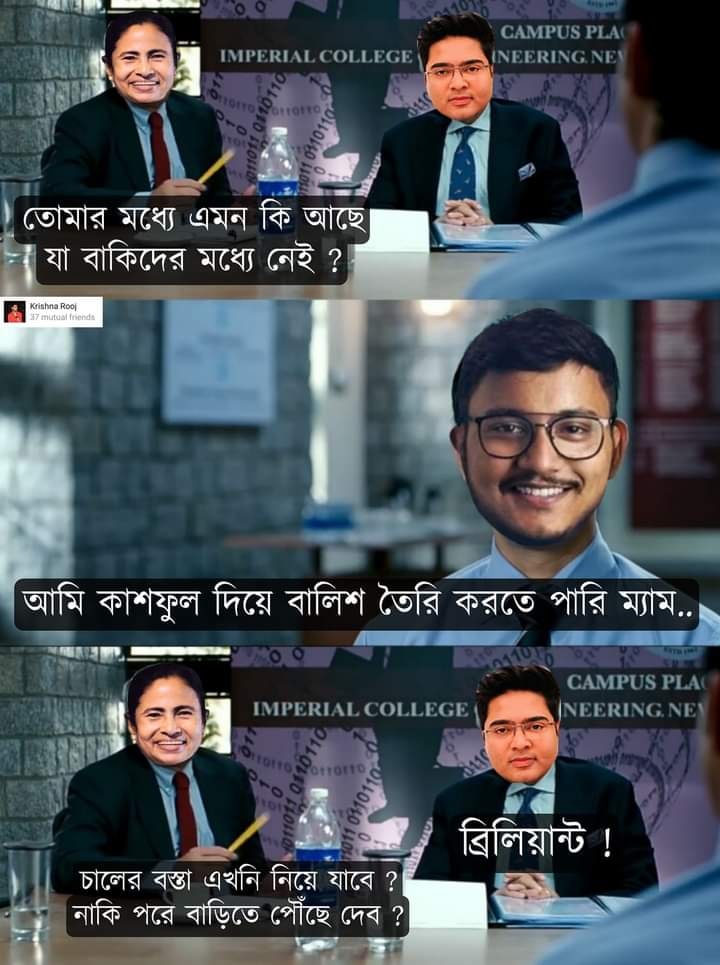
Text: তোমার মধ্যে এমন কি আছে যা বাকিদের মধ্যে নেই আমি কাশফুল দিয়ে বালিশ তৈরি করতে পারি ম্যাম চালের বস্তা এখনি নিয়ে যাবে নাকি পরে বাড়িতে পৌছে দেব ব্রিলিয়ান্ট
Label: Non Hate